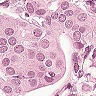
Metastatic tissue present: yes